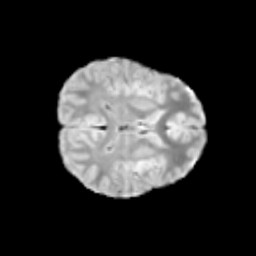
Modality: T2w
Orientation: axial
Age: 10
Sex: male
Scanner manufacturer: siemens
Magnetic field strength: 3 T
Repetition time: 3.8 s
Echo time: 0.07 s